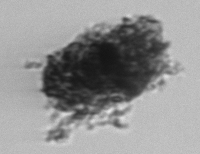
Label: fecal_pellet